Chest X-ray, PA view. Patient: 58 years old, sex F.
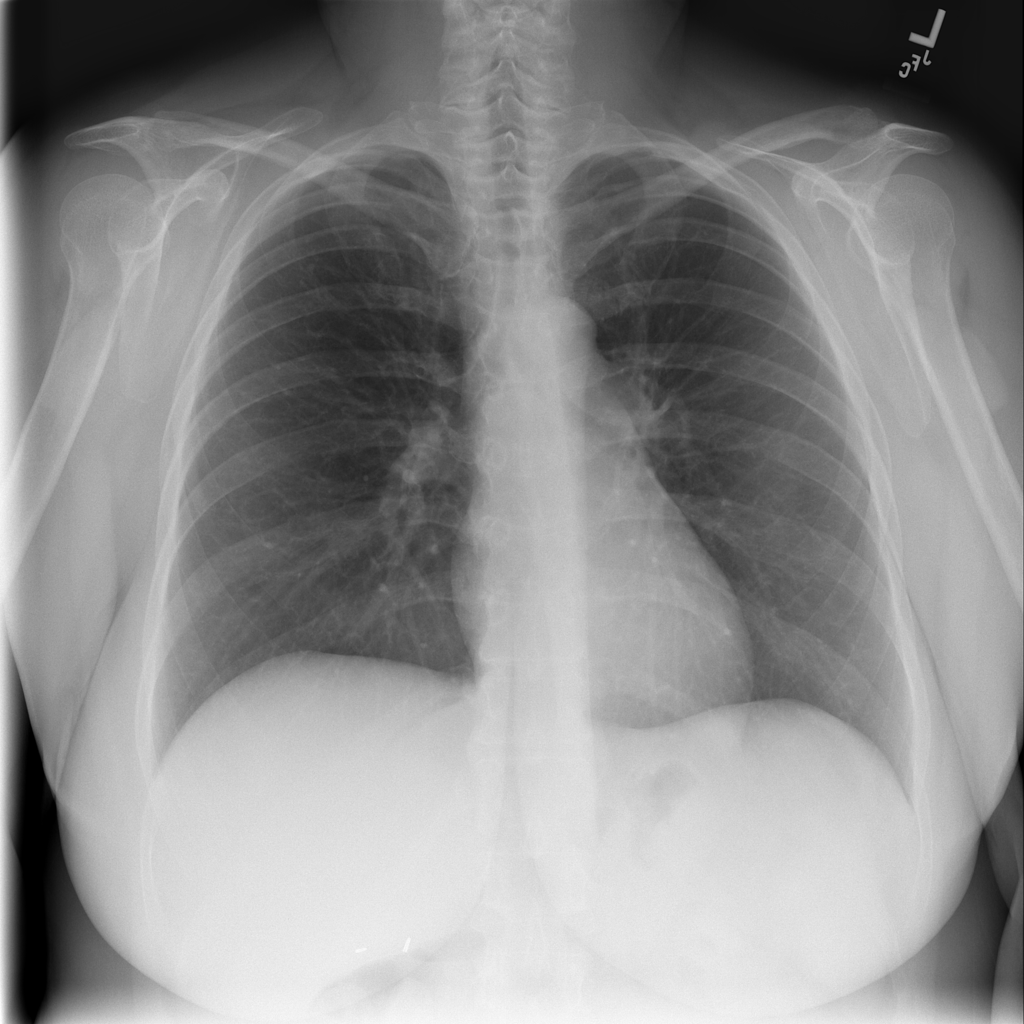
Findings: No Finding